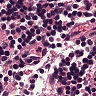
Metastatic tissue present: no